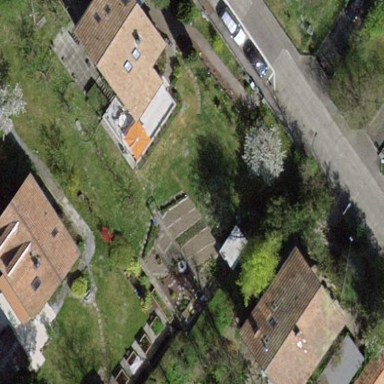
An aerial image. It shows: Garden enclosed by fence.